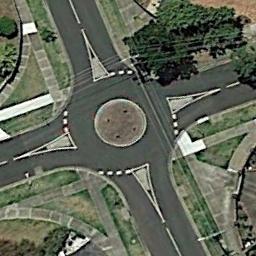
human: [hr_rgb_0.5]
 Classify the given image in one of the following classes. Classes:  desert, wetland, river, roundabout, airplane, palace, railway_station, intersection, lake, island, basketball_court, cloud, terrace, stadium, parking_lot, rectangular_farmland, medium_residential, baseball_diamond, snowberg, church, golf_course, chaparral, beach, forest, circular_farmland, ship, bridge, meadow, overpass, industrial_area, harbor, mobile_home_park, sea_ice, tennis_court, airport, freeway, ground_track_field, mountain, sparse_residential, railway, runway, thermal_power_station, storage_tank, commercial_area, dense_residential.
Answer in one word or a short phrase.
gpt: roundabout